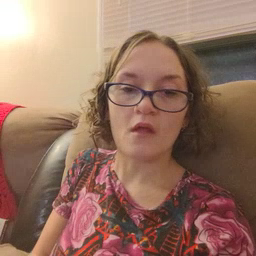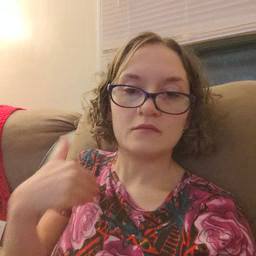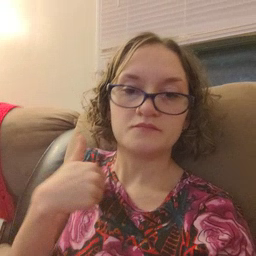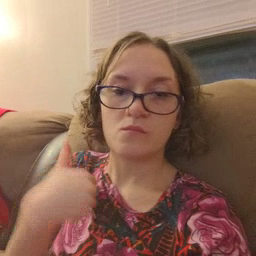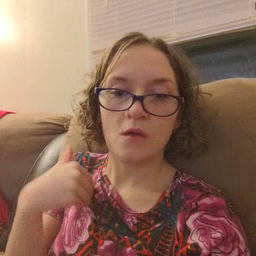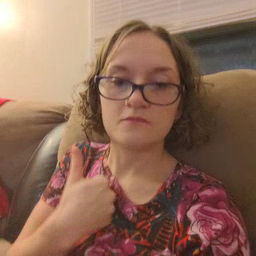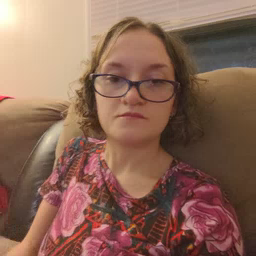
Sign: animal